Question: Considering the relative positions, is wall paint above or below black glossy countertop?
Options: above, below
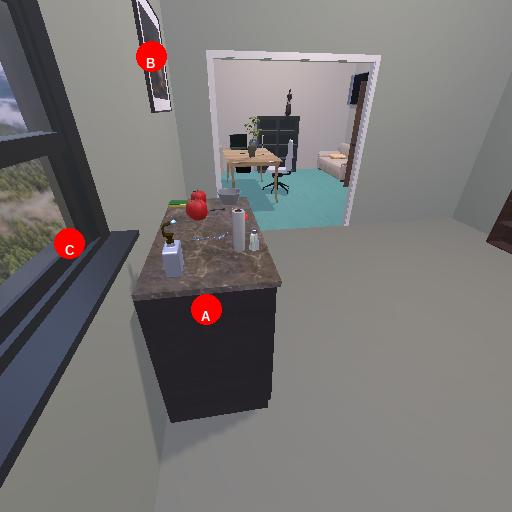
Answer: above